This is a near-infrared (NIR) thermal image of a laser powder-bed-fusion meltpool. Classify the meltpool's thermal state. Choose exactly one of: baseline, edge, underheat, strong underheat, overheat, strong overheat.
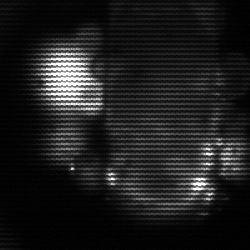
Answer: strong underheat